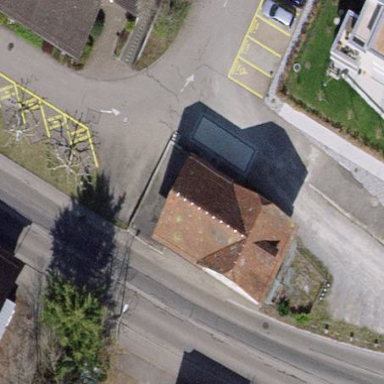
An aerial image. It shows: Building.